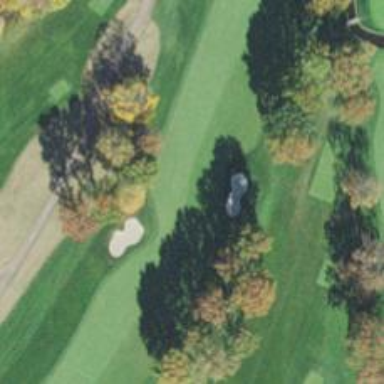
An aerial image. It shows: Golf hole.